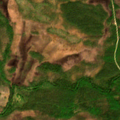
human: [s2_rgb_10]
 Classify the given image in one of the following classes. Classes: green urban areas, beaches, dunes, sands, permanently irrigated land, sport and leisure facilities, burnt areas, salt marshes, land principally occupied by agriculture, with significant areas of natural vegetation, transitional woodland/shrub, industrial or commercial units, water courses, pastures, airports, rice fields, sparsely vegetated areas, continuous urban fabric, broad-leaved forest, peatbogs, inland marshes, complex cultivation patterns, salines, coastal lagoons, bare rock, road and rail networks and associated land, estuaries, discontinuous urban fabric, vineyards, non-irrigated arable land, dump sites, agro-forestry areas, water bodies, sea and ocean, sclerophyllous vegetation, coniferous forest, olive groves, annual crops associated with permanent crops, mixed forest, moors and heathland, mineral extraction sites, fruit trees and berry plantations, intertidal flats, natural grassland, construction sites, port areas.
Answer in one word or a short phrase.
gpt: coniferous forest, mixed forest, transitional woodland/shrub, peatbogs